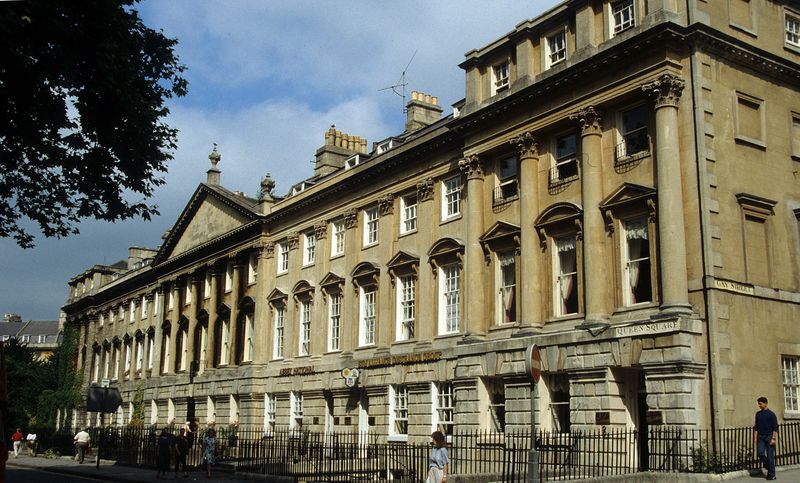
Titel: Nordseite, Gesamtansicht
Künstler: John d.Ä. Wood
Standort: Bath
Institution: Queens Square
Schlagwörter: baum, blau, himmel, mann, schatten, wolken, dreieck, frauen, gelb, grün, menschen, stadt, braun, cafe, fenster, frau, grau, hintergrund, männer, paris, strasse, säule, säulen, weiss, dach, gebäude, haus, schloss, wolke, zaun, beige, alt, kneipe, lokal, architektur, sockel, stein, busch, gitter, klassizismus, personen, england, kamin, kamine, schornstein, turm, vase, sommer, ecke, düster, fassade, geschäft, passanten, giebel, mauer, schornsteine, spazieren, fußgänger, platz, pilaster, essen, vorhänge, verzierung, stuck, foto, fotografie, photographie, schlote, vier, eingang, schild, berlin, bürgersteig, passant, münchen, palast, stockwerk, beton, dachfenster, seite, gehweg, bahnhof, reihe, kunst, rathaus, kapitelle, photo, segmentbogen, fries, dreiecksgiebel, portal, rustika, otto, sims, efeu, fenstergitter, putz, stäbe, quader, risalit, residenz, mezzanin, antik, zaum, einfahrt, etagen, achsen, tempel, museum, breit, london, korinthisch, gelagert, gasthaus, gründerzeit, schinkel, antenne, gibel, palais, akanthus, akantus, tympanon, häuserzeile, ädikula, attika, piano nobile, rustizierung, queen, segmentgiebel, sockelzone, sockelgeschoss, rustica, dreieckgiebel, erdgeschoss, neoklassizismus, dacht, mezzaningeschoss, stadthaus, fasade, eklektizismus, quaderung, freis, regierung, häuserblock, betonung, uni, verkehrsschild, verbot, irland, verboten, rollos, straßenschild, einbahnstraße, stop, square, breitgelagert, eckrisaliten, efenster, queen square, rusitzierung, stuckfassade, zaunstäbe, fensterverdachungen, großbrittanien, 1800, queen sqare